Question: Which popular banks are shown?
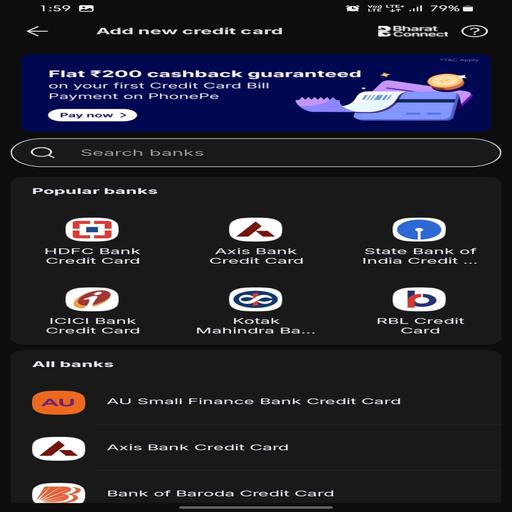
Answer: HDFC, Axis, State Bank of India, ICICI, Kotak, RBL